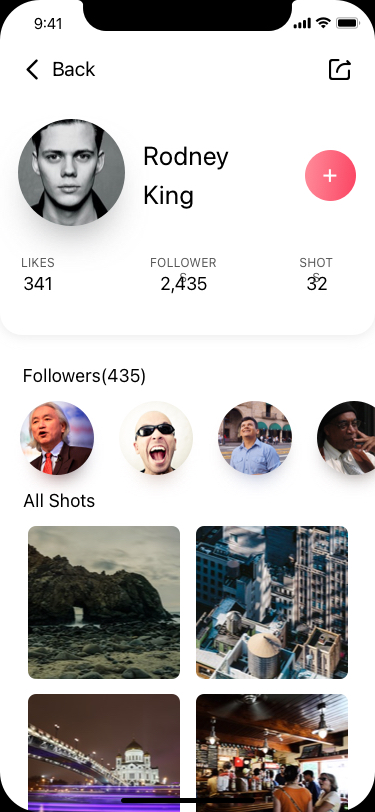
Text in this UI design:
32
followers
341
2,435
shots
likes
Rodney
King
All Shots
Followers(435)
Back